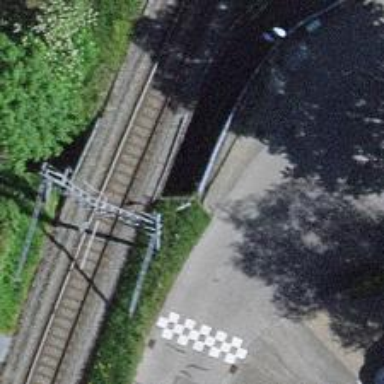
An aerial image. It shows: Tunnel footway.